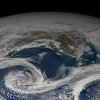
Label: cloud